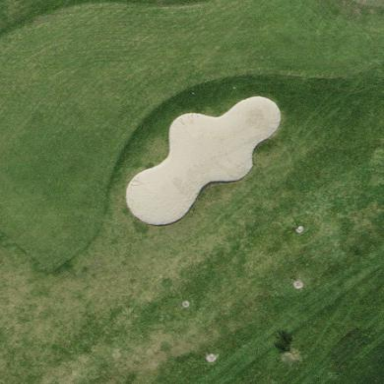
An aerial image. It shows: Sandy area is golf bunker.